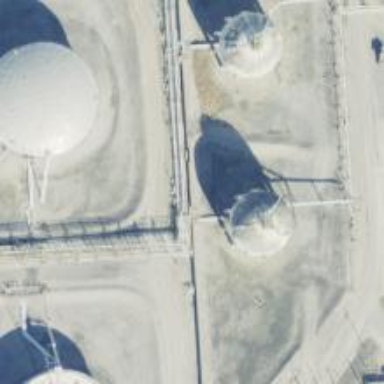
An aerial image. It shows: Storage tank that is man-made.